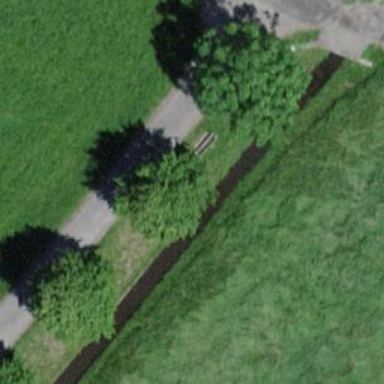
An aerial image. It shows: Brown bench in the vicinity.